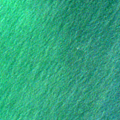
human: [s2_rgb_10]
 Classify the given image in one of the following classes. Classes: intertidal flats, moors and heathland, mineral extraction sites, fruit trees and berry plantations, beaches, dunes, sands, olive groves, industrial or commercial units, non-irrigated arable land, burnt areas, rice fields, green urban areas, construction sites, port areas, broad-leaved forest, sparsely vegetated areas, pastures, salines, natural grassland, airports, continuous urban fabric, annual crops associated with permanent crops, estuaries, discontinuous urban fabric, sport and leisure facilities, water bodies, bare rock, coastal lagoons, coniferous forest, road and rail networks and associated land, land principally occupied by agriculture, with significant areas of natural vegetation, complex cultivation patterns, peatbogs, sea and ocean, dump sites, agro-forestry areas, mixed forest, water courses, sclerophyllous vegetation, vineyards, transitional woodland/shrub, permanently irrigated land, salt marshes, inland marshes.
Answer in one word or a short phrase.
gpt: sea and ocean